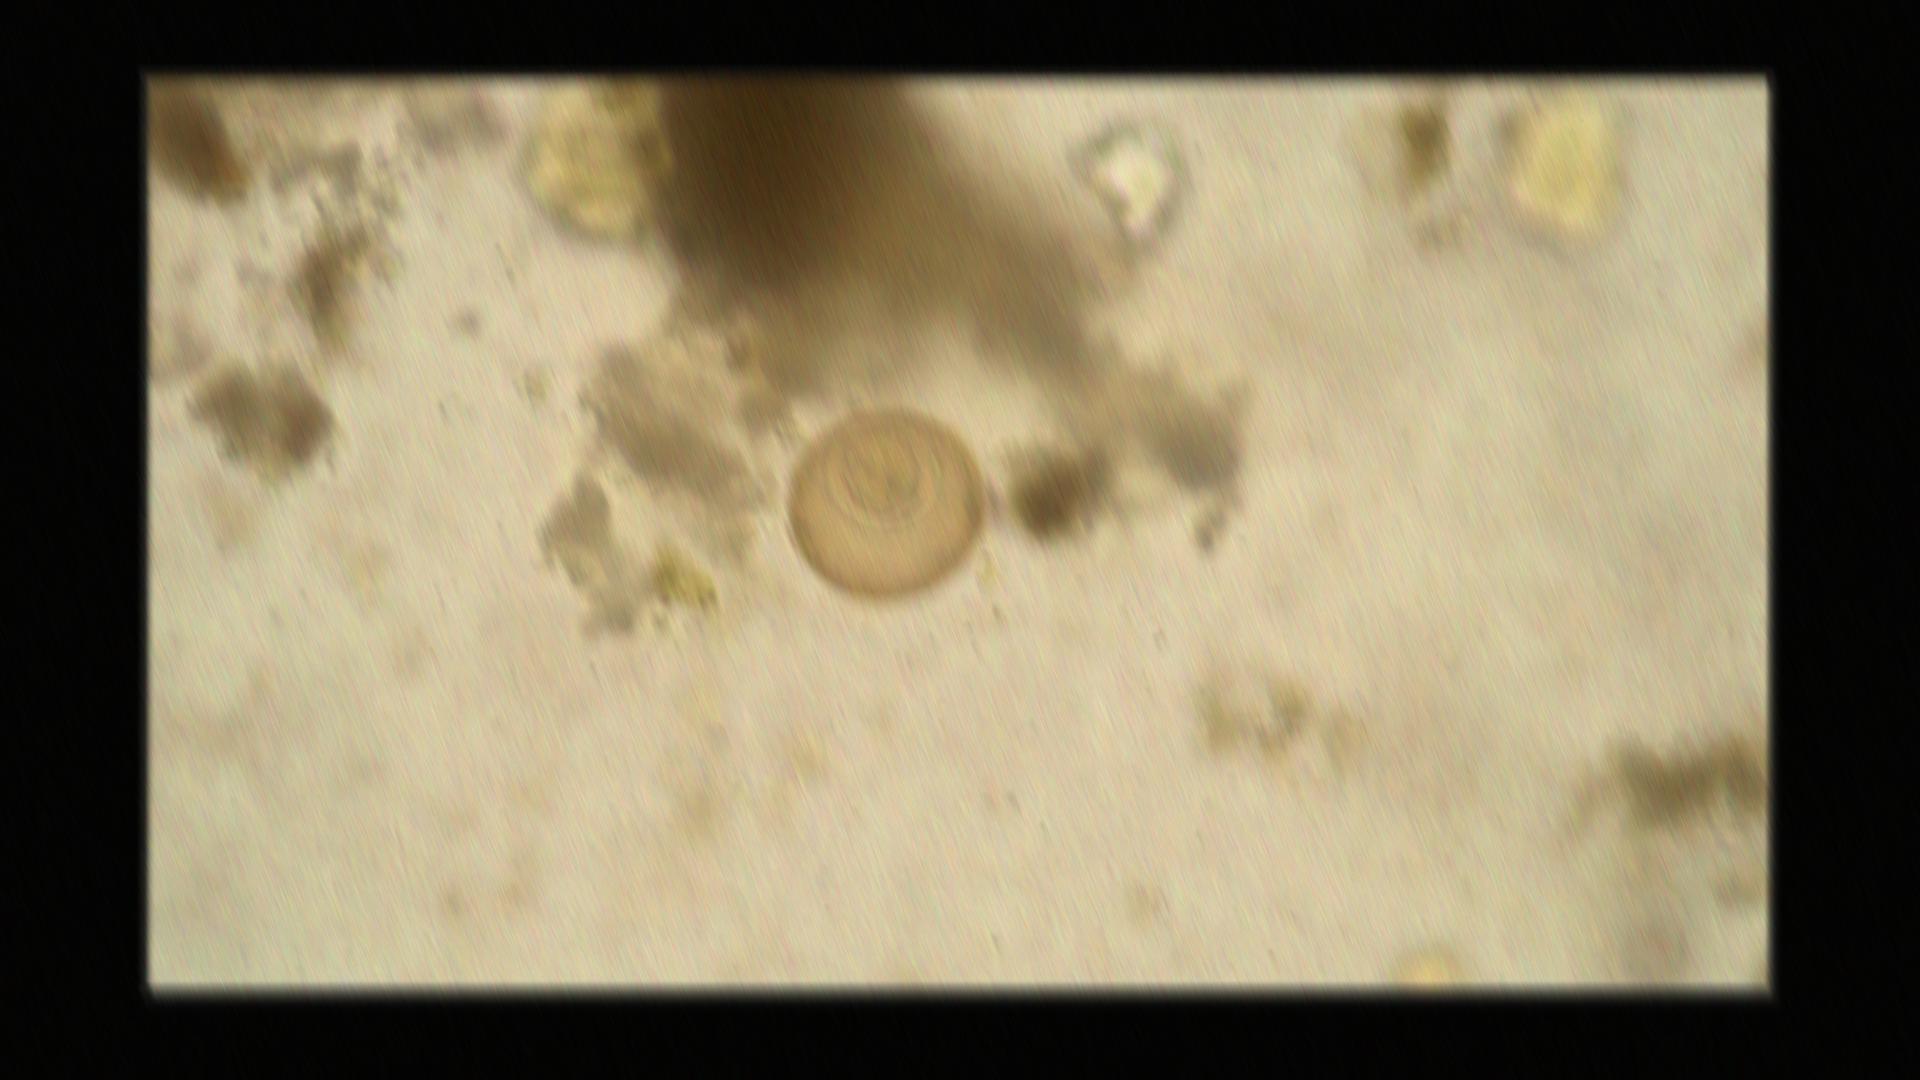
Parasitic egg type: Hymenolepis diminuta